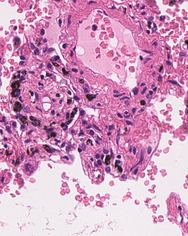
Tumor epithelial tissue: no
Tumor-associated stroma tissue: no
Normal tissue: yes